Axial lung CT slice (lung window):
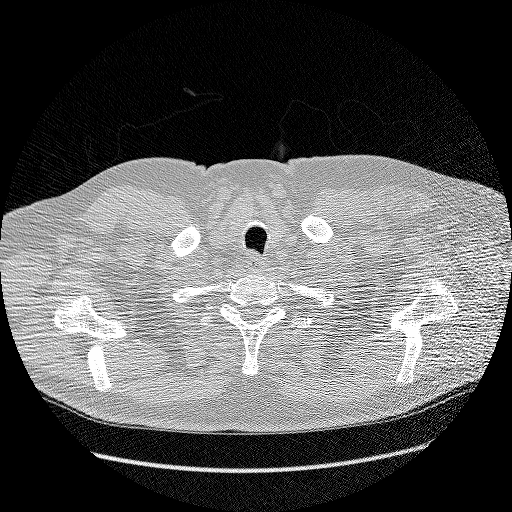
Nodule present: no